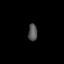
Tissue: lung
Cell type: T cells
Senescence score: 0.133
Nuclear area (px): 154
Mean DAPI intensity: 84.481